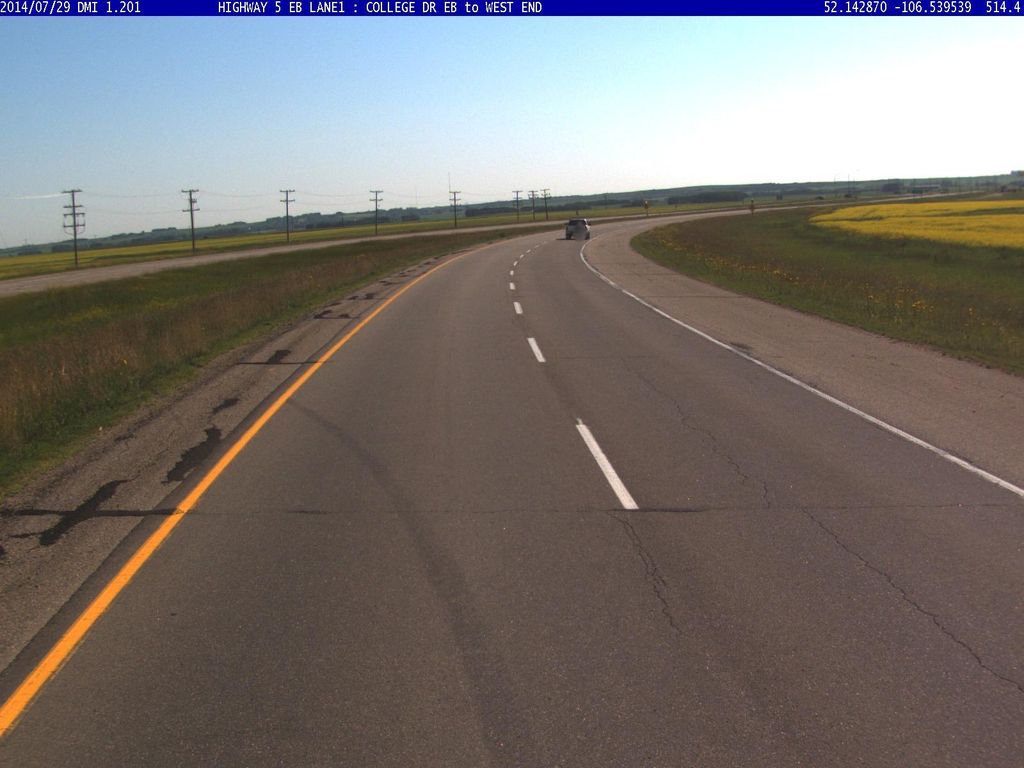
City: saskatoon